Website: macys
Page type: payment
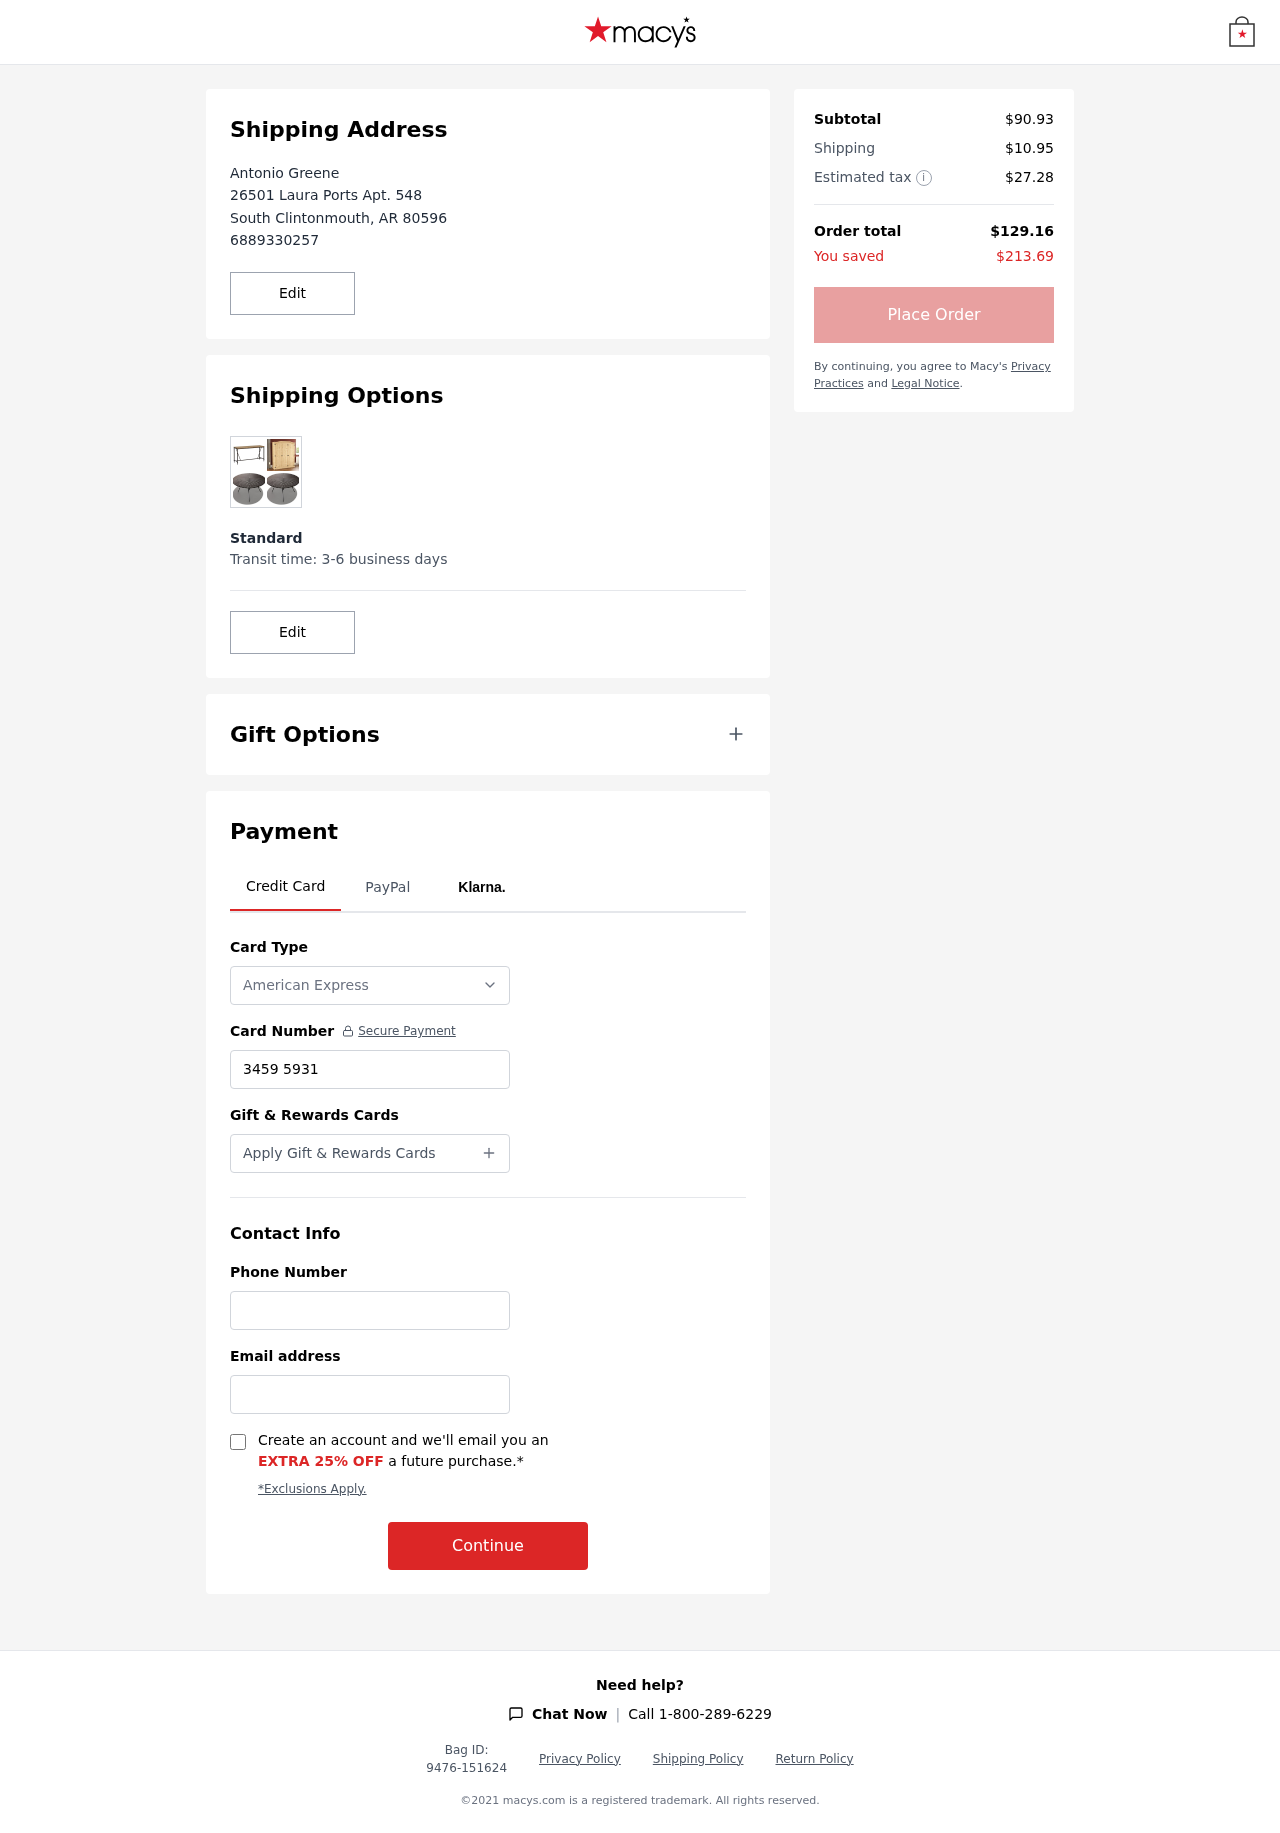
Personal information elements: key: PII_CARD_NUMBER
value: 3459 5931 8212 272
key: PII_CARD_TYPE
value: American Express
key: PII_CITY
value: South Clintonmouth
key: PII_EMAIL
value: agreene@yahoo.com
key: PII_FULLNAME
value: Antonio Greene
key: PII_PHONE
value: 6889330257
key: PII_POSTCODE
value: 80596
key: PII_STATE_ABBR
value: AR
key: PII_STREET
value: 26501 Laura Ports Apt. 548
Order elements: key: ORDER_SUBTOTAL
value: $90.93
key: ORDER_SHIPPING_COST
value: $10.95
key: ORDER_TAX
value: $27.28
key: ORDER_TOTAL
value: $129.16
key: ORDER_SAVINGS
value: $213.69